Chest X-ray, AP view. Patient: 24 years old, sex M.
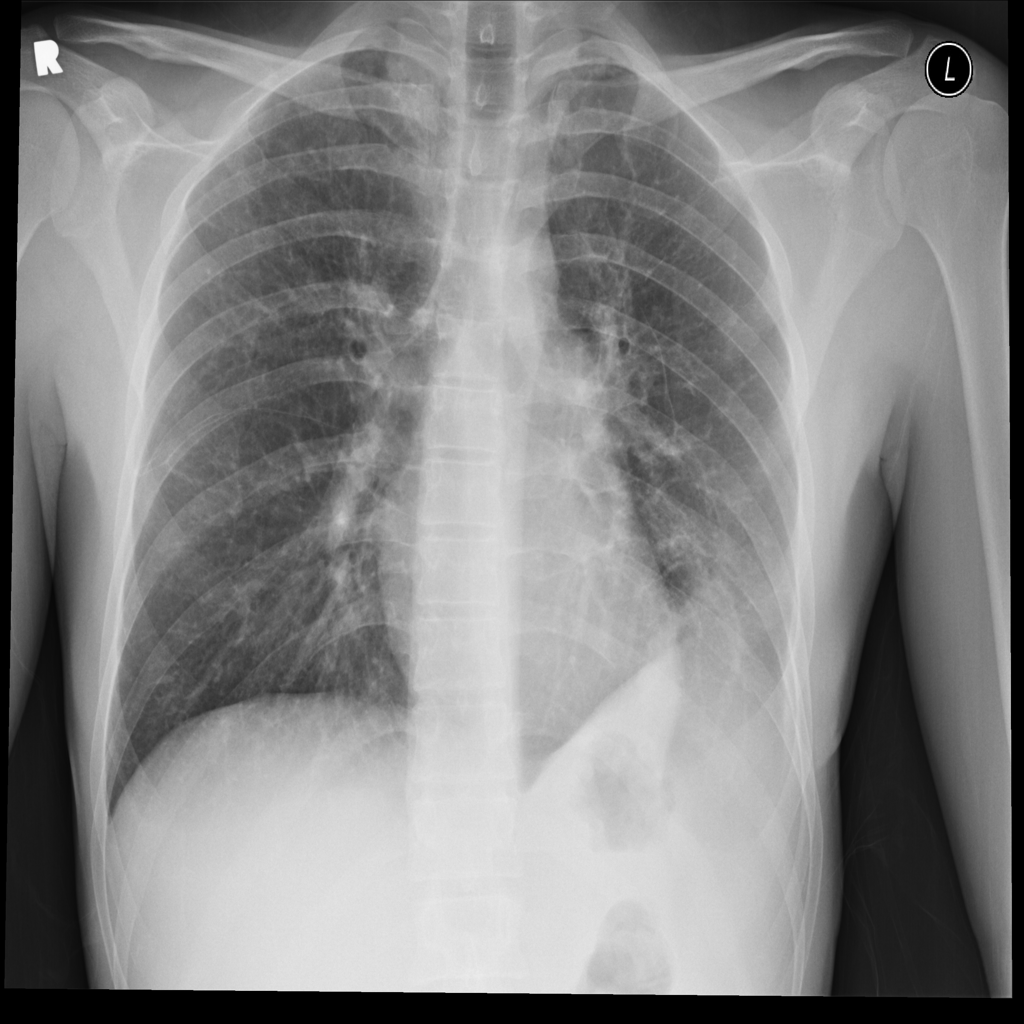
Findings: Consolidation, Infiltration